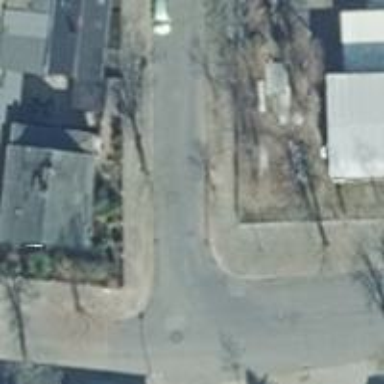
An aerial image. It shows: Asphalt road in residential area.